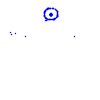
Particle: pion